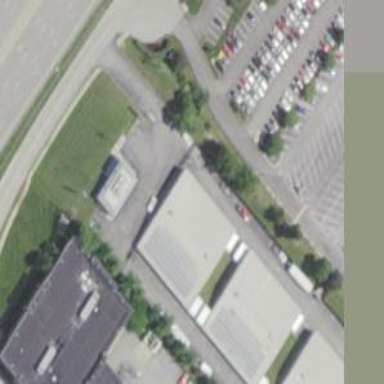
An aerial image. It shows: Building that serves as storage rental shop.